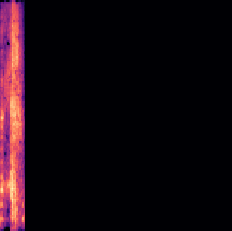
Sound class: Person sneeze